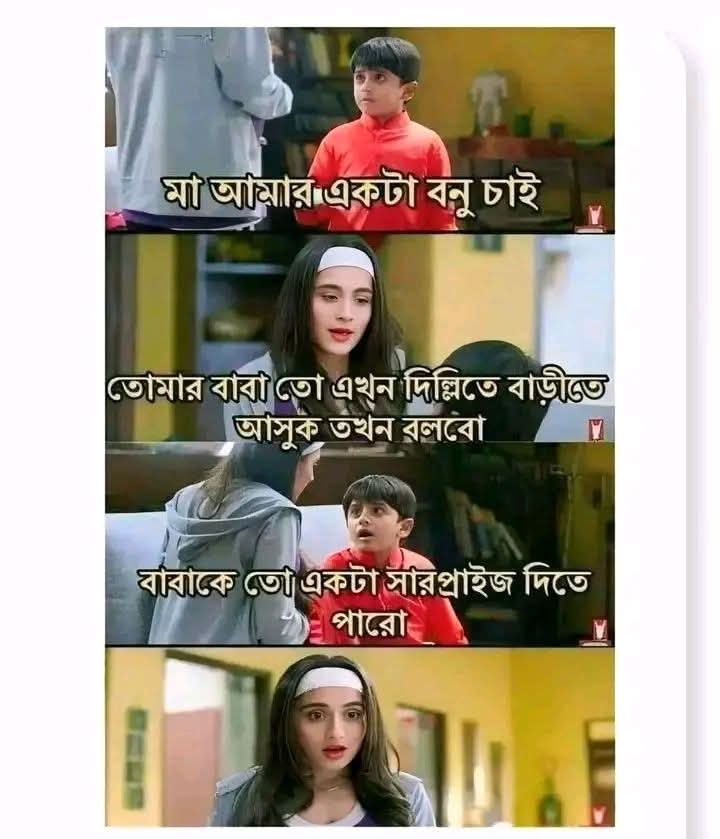
Text: মা আমার একটা বনু চাই
তোমার বাবা তো এখন দিল্লিতে বাড়ীতে আসুক তখন বলবো
বাবাকে তো একটা সারপ্রাইজ দিতে পারো
Label: Non Hate